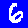
Digit: 6